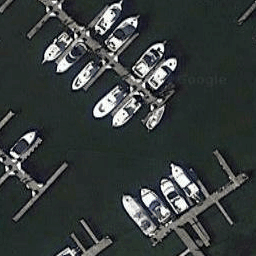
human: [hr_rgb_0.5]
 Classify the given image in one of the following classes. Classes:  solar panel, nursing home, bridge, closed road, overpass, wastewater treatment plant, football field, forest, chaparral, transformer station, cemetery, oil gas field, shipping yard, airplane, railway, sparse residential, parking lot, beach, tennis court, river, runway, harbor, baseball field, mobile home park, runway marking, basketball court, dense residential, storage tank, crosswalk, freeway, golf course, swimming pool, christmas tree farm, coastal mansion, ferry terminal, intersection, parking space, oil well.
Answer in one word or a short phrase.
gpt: harbor